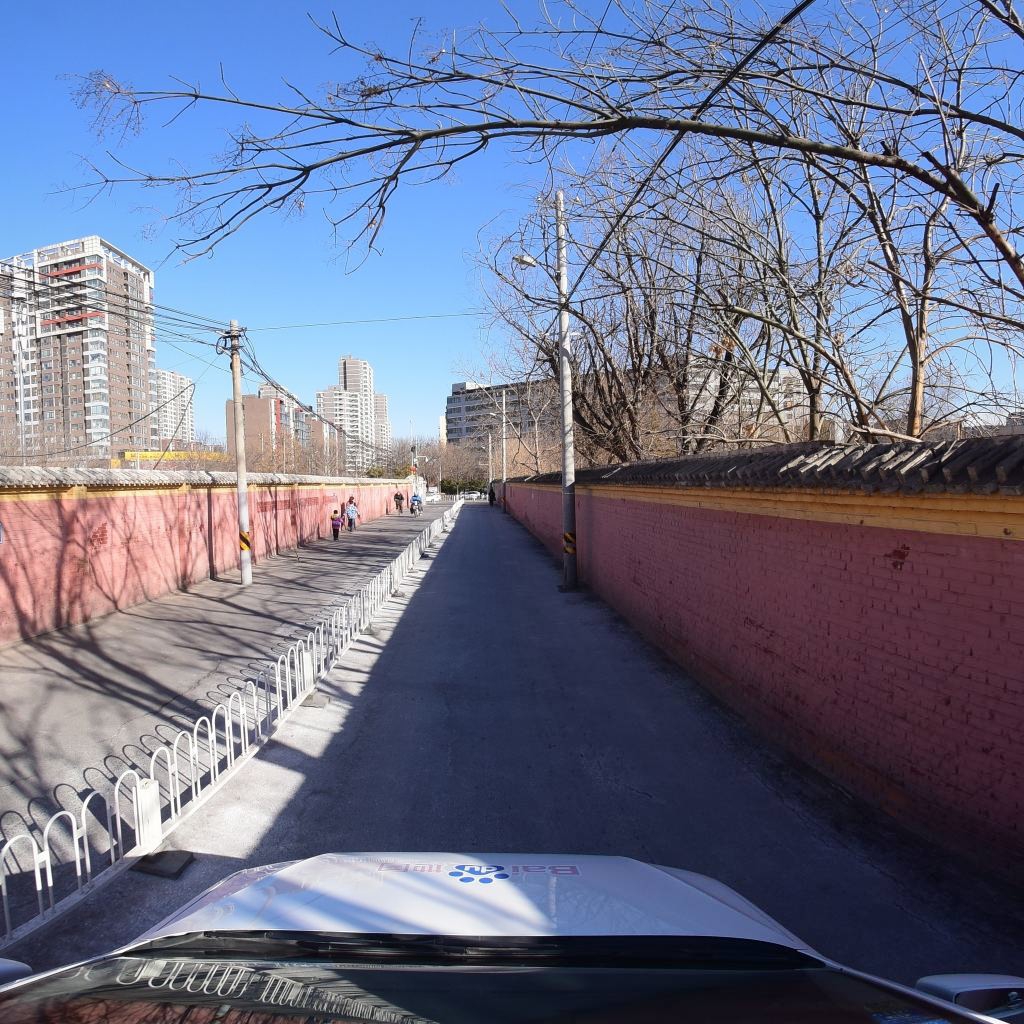
Region: Fengtai
Road damage annotations: longitudinal crack, longitudinal crack, longitudinal crack